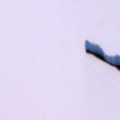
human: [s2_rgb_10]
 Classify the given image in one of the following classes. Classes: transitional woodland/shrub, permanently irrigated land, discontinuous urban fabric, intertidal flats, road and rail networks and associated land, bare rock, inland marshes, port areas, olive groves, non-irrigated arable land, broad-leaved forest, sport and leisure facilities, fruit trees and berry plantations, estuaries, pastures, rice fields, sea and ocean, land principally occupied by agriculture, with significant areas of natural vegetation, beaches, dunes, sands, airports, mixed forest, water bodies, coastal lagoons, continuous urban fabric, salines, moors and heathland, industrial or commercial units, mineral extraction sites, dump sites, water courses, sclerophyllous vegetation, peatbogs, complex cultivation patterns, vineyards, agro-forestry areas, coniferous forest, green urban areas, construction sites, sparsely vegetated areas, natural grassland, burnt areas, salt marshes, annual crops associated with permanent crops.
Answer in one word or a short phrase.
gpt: water bodies